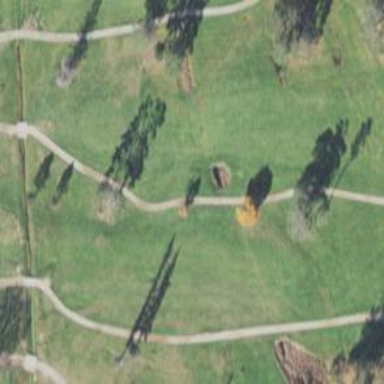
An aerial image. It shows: Service road used for Nordic skiing. Adjacent to it is golf cart path.